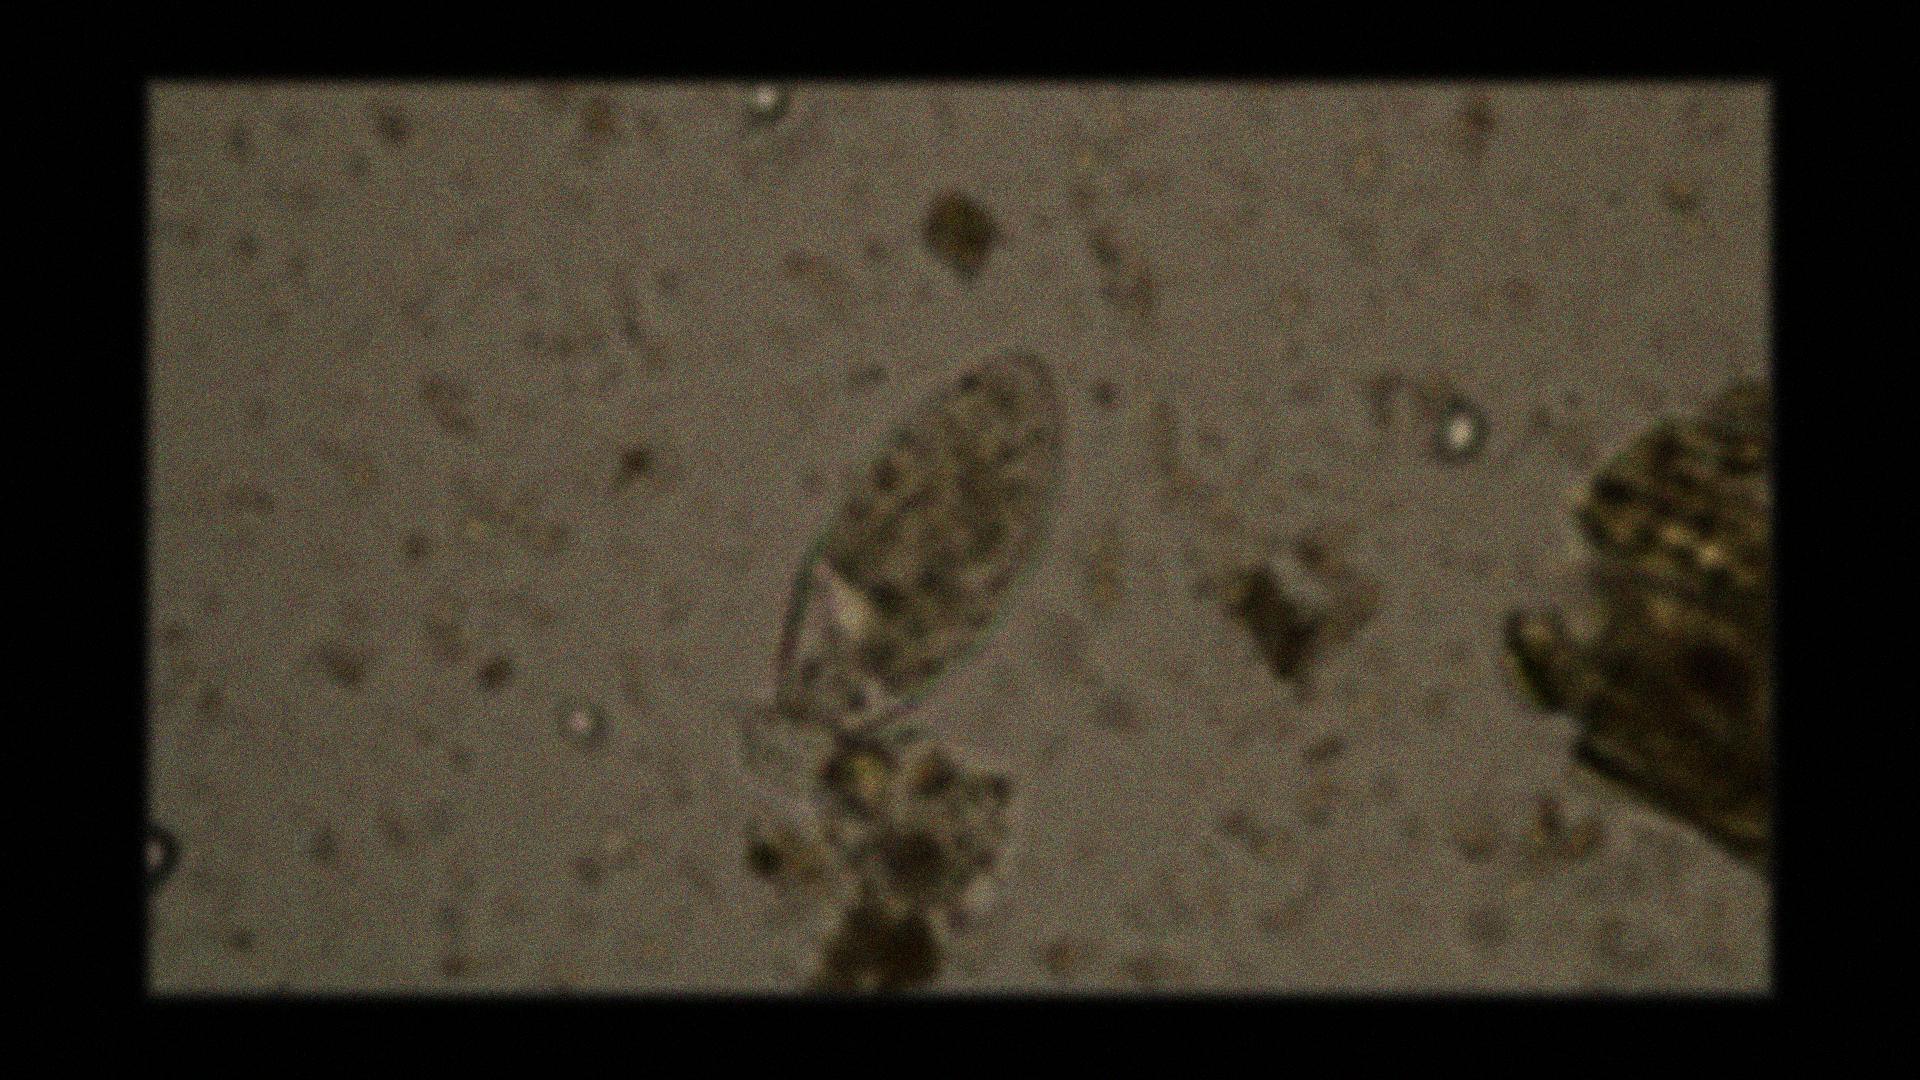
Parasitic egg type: Fasciolopsis buski